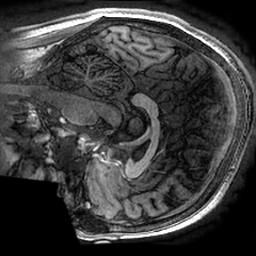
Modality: T1w
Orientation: sagittal
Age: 30
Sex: female
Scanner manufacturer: ge
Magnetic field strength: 3 T
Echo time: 0.002736 s